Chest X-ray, AP view. Patient: 22 years old, sex M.
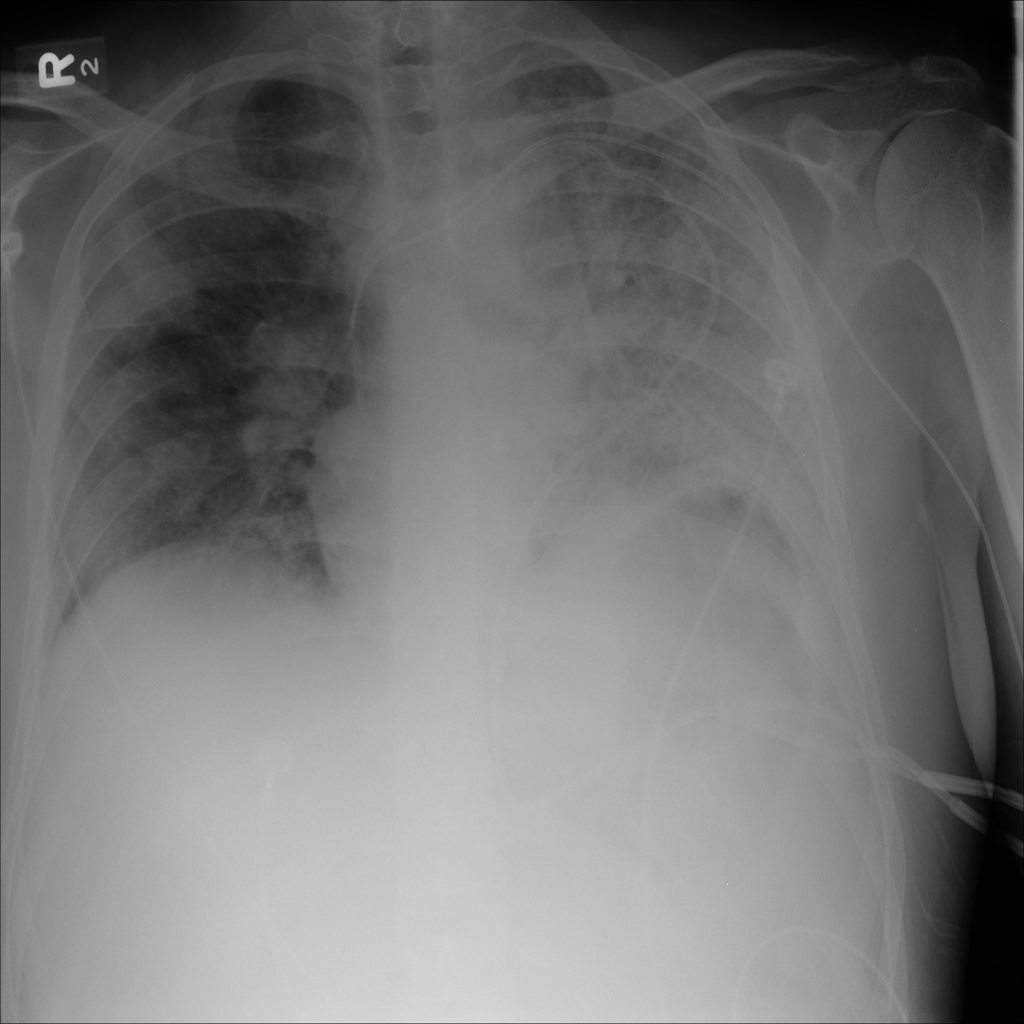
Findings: Pneumonia